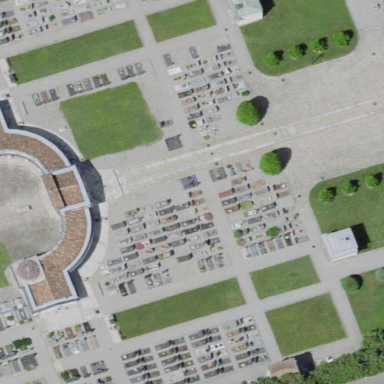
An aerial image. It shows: Cemetery.